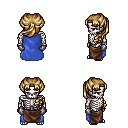
a pixel art fantasy rpg character, male body template, skeleton, blue cape, robe skirt, blonde princess hairstyle, metal gloves, four views (front, back, left, right), 2x2 character sprite sheet, small pixel art, hard edges, no anti-aliasing